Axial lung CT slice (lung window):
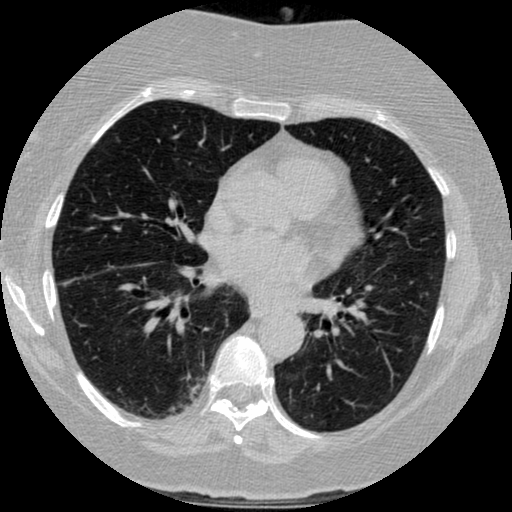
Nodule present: no